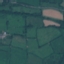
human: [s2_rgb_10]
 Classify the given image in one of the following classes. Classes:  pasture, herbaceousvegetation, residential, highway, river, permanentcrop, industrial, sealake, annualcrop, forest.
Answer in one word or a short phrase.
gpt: Pasture